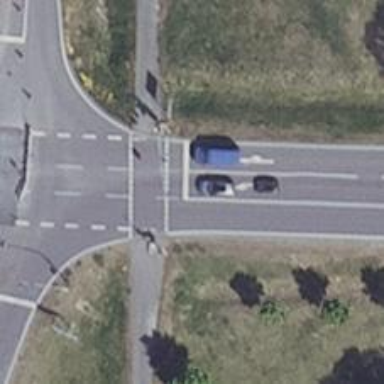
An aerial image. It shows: Road with traffic signals for signaling.